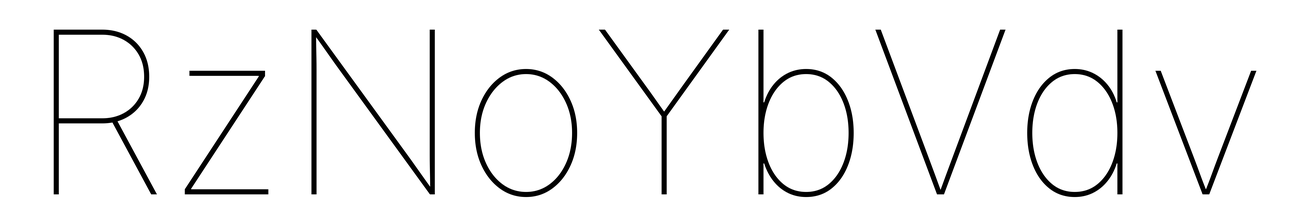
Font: Inter_Thin